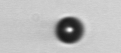
Label: bead